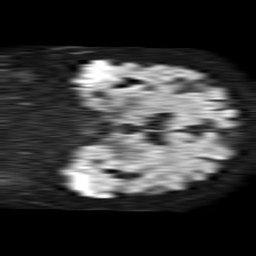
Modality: TRACE
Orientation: coronal
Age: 76
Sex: male
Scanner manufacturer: philips
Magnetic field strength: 1.5 T
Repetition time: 4.6 s
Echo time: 0.08517 s